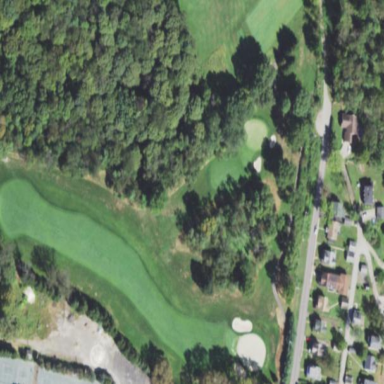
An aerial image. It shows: Grassy area designated as golf fairway.